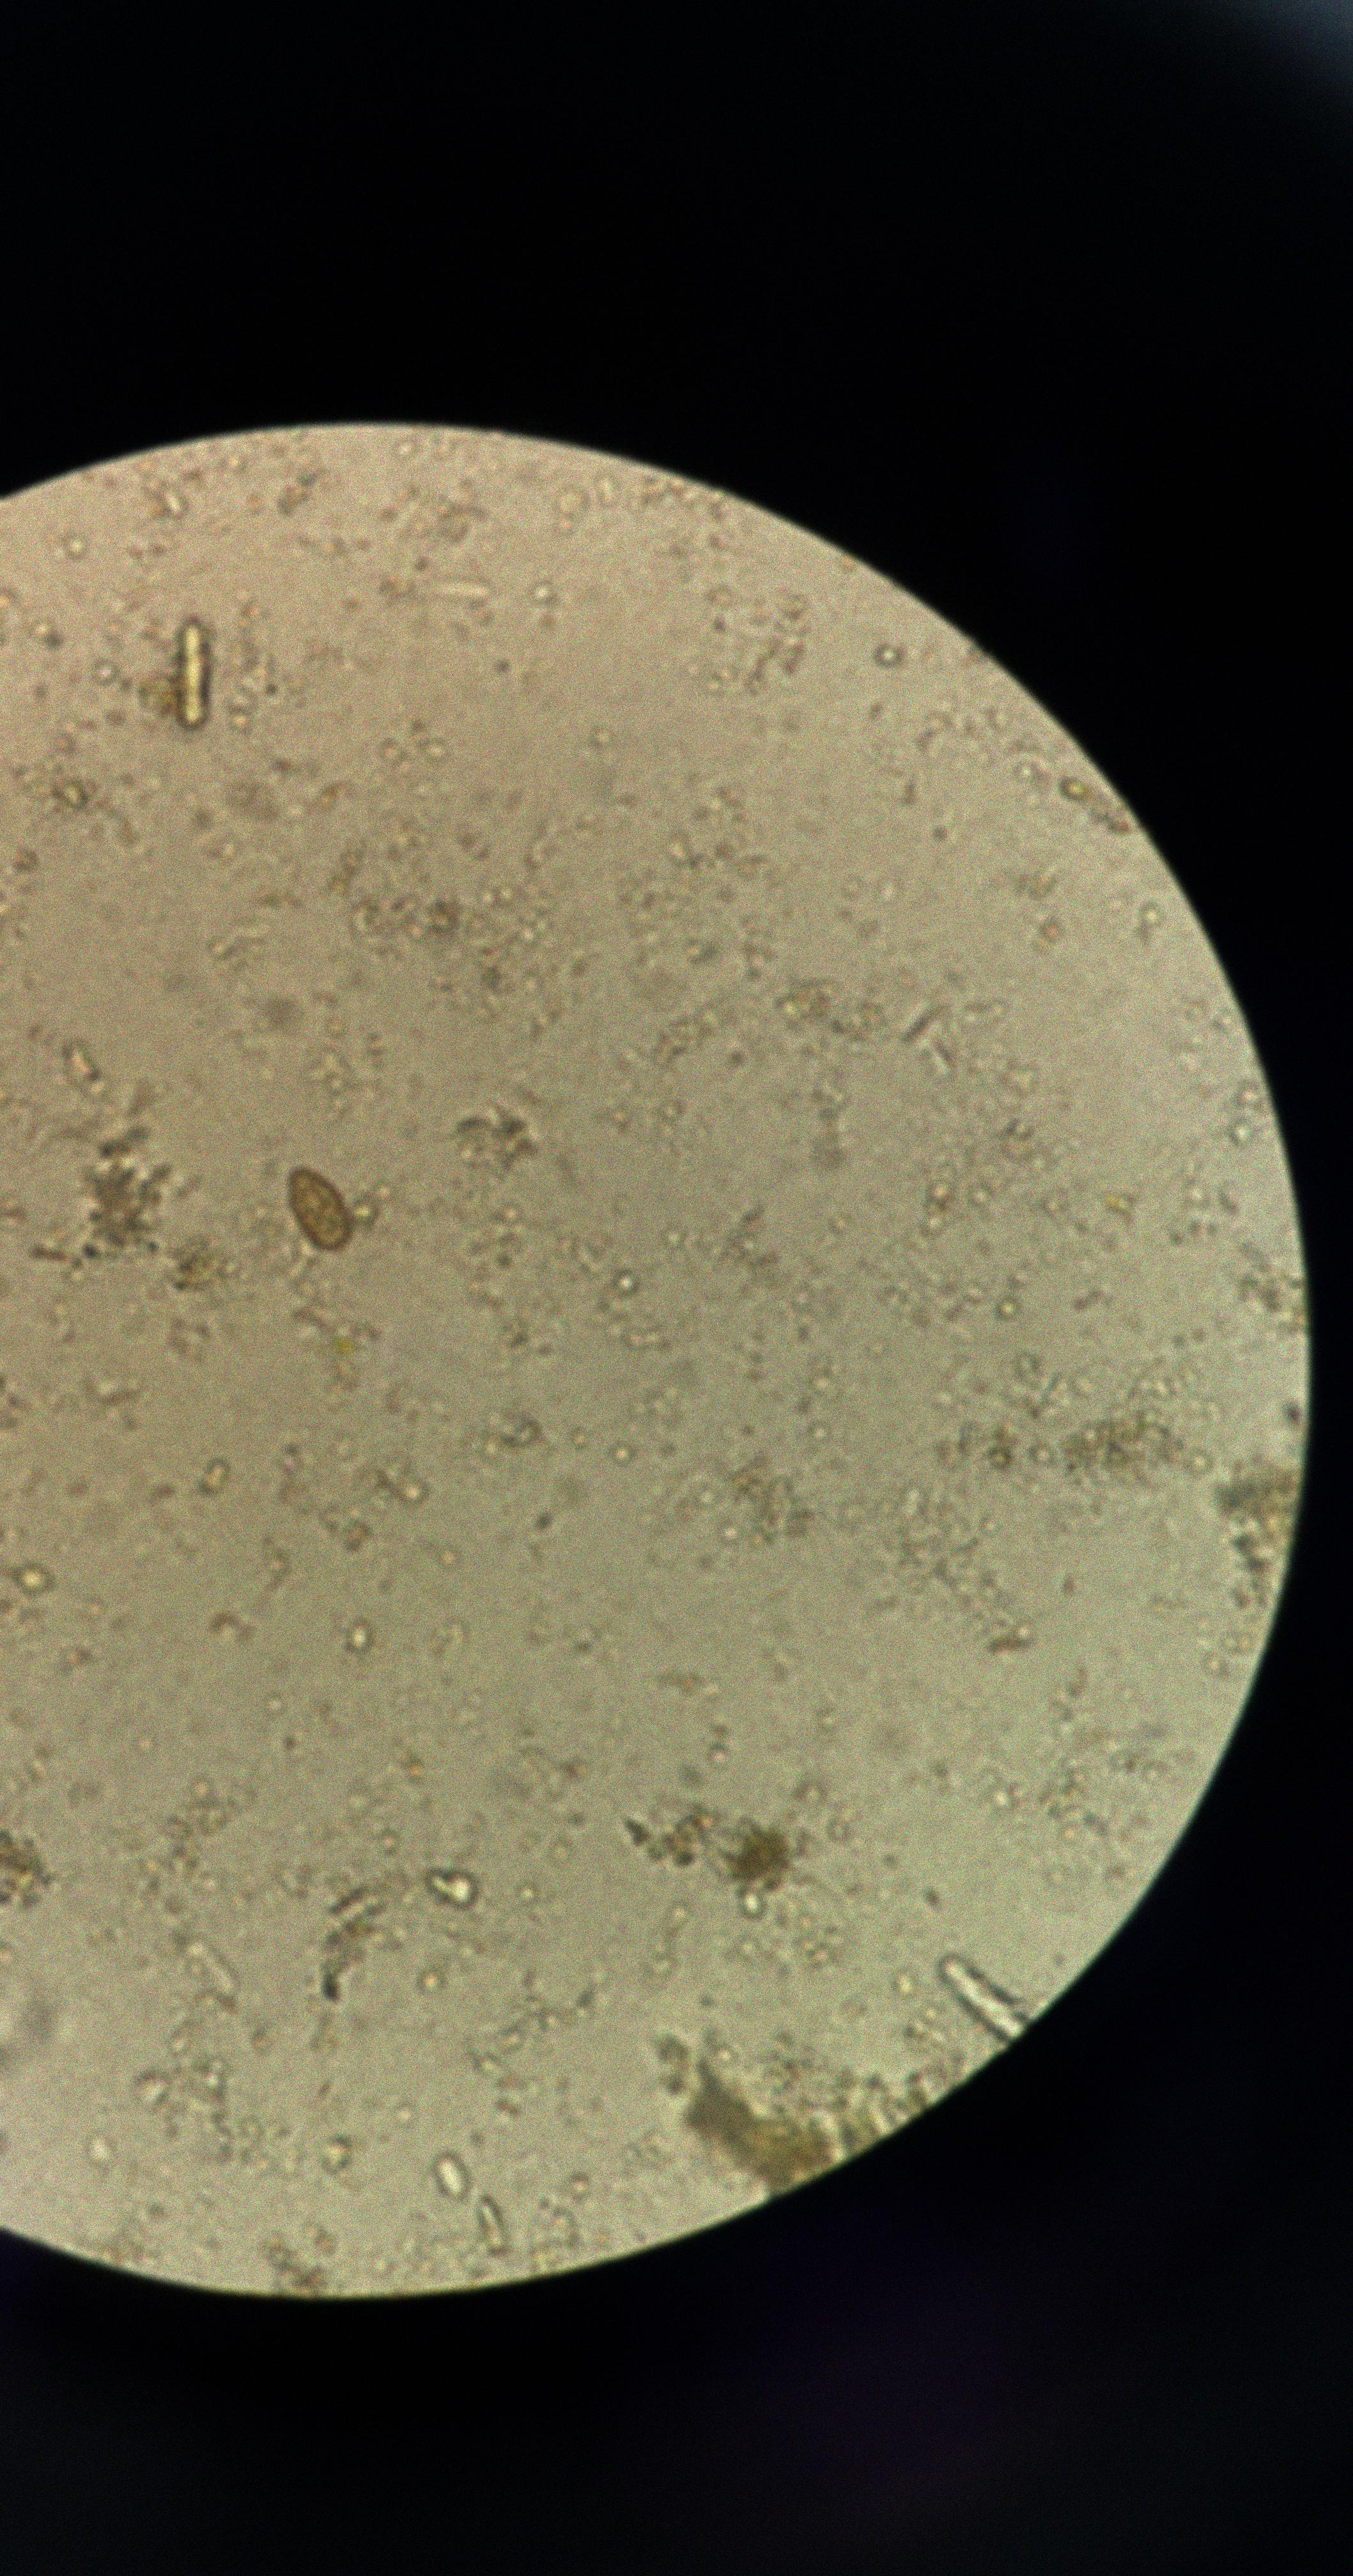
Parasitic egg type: Opisthorchis viverrine